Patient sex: M
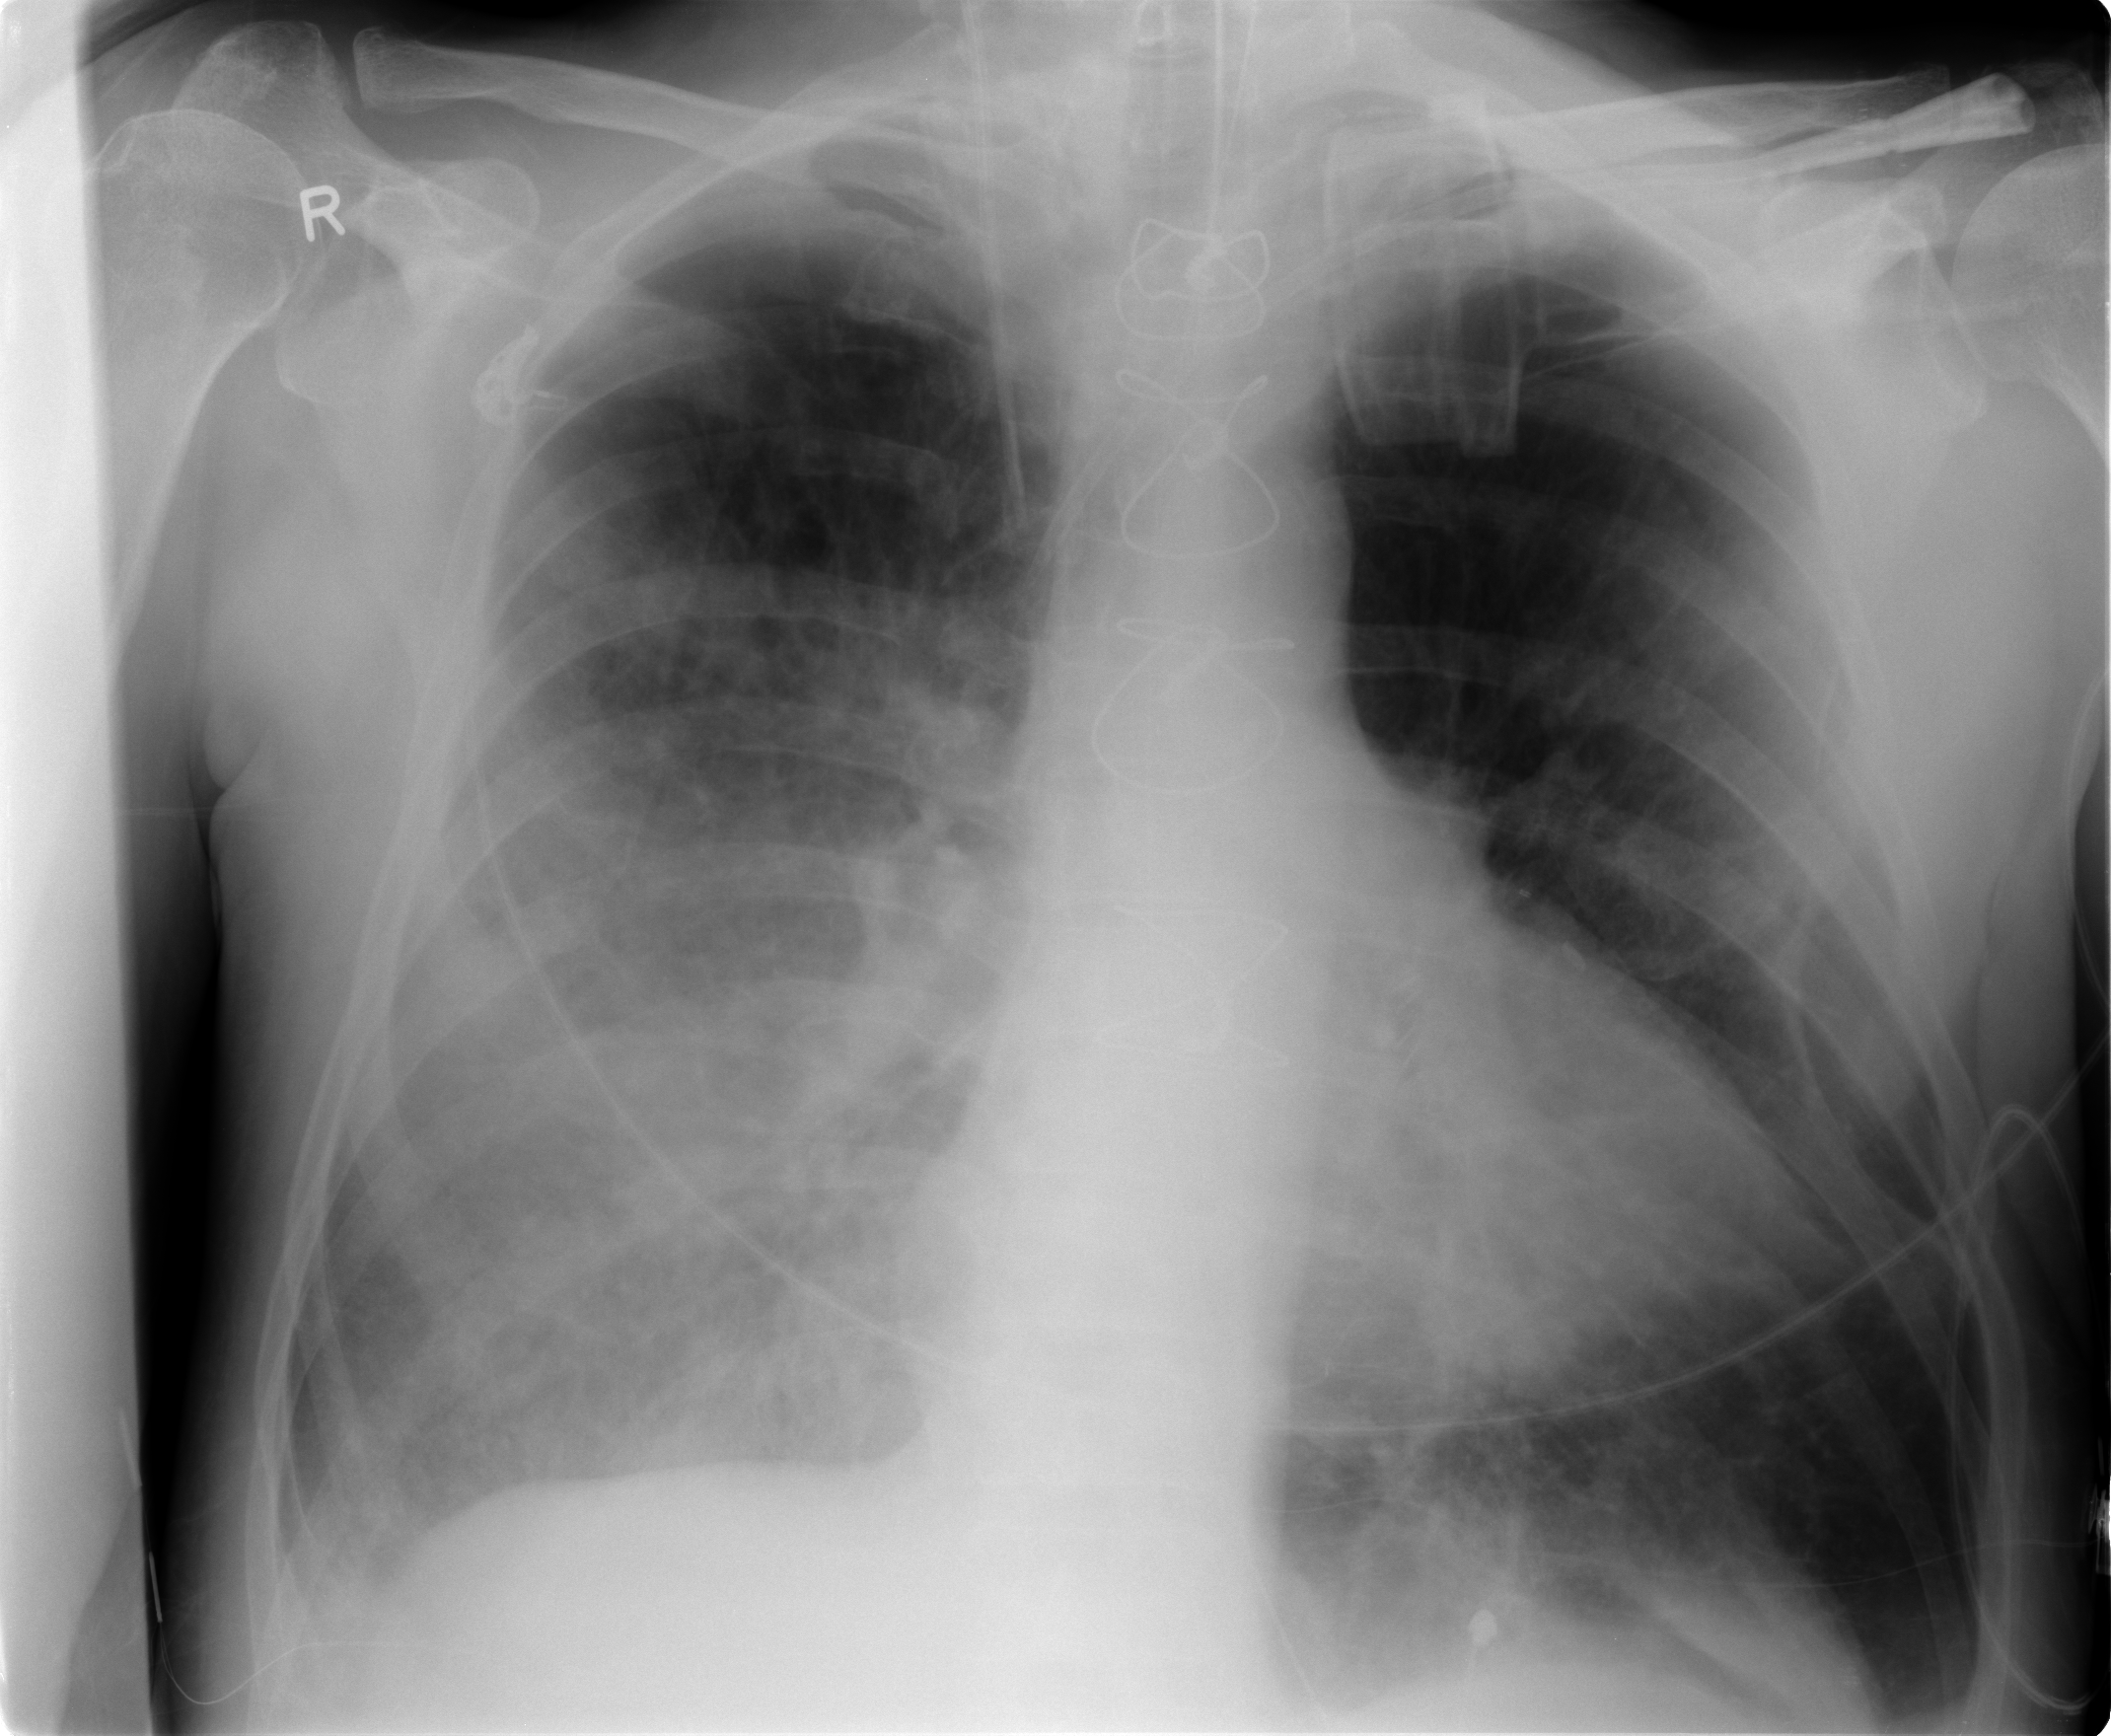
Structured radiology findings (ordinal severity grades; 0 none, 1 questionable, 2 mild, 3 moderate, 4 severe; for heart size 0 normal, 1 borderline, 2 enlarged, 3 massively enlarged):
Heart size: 2
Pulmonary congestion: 2
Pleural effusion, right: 2
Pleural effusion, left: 0
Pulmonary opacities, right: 4
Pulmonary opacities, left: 2
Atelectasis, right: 3
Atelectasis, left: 2